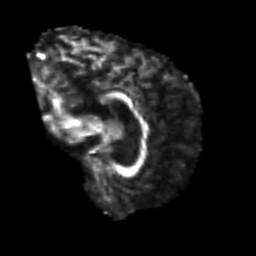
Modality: FA
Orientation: sagittal
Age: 51
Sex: male
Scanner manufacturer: siemens
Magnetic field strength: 3 T
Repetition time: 4.999 s
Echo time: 0.07946 s